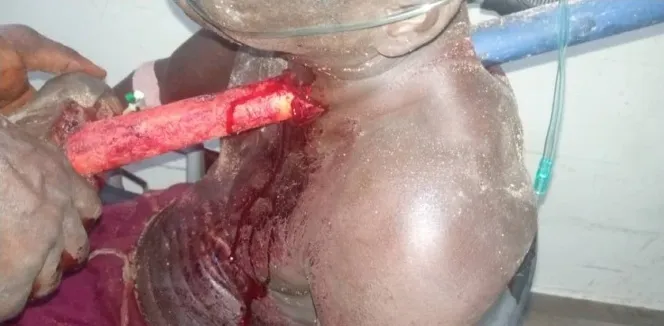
Showing the penetration of the neck by the foreign body.
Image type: medical_photograph (other_medical_photograph)